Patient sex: F
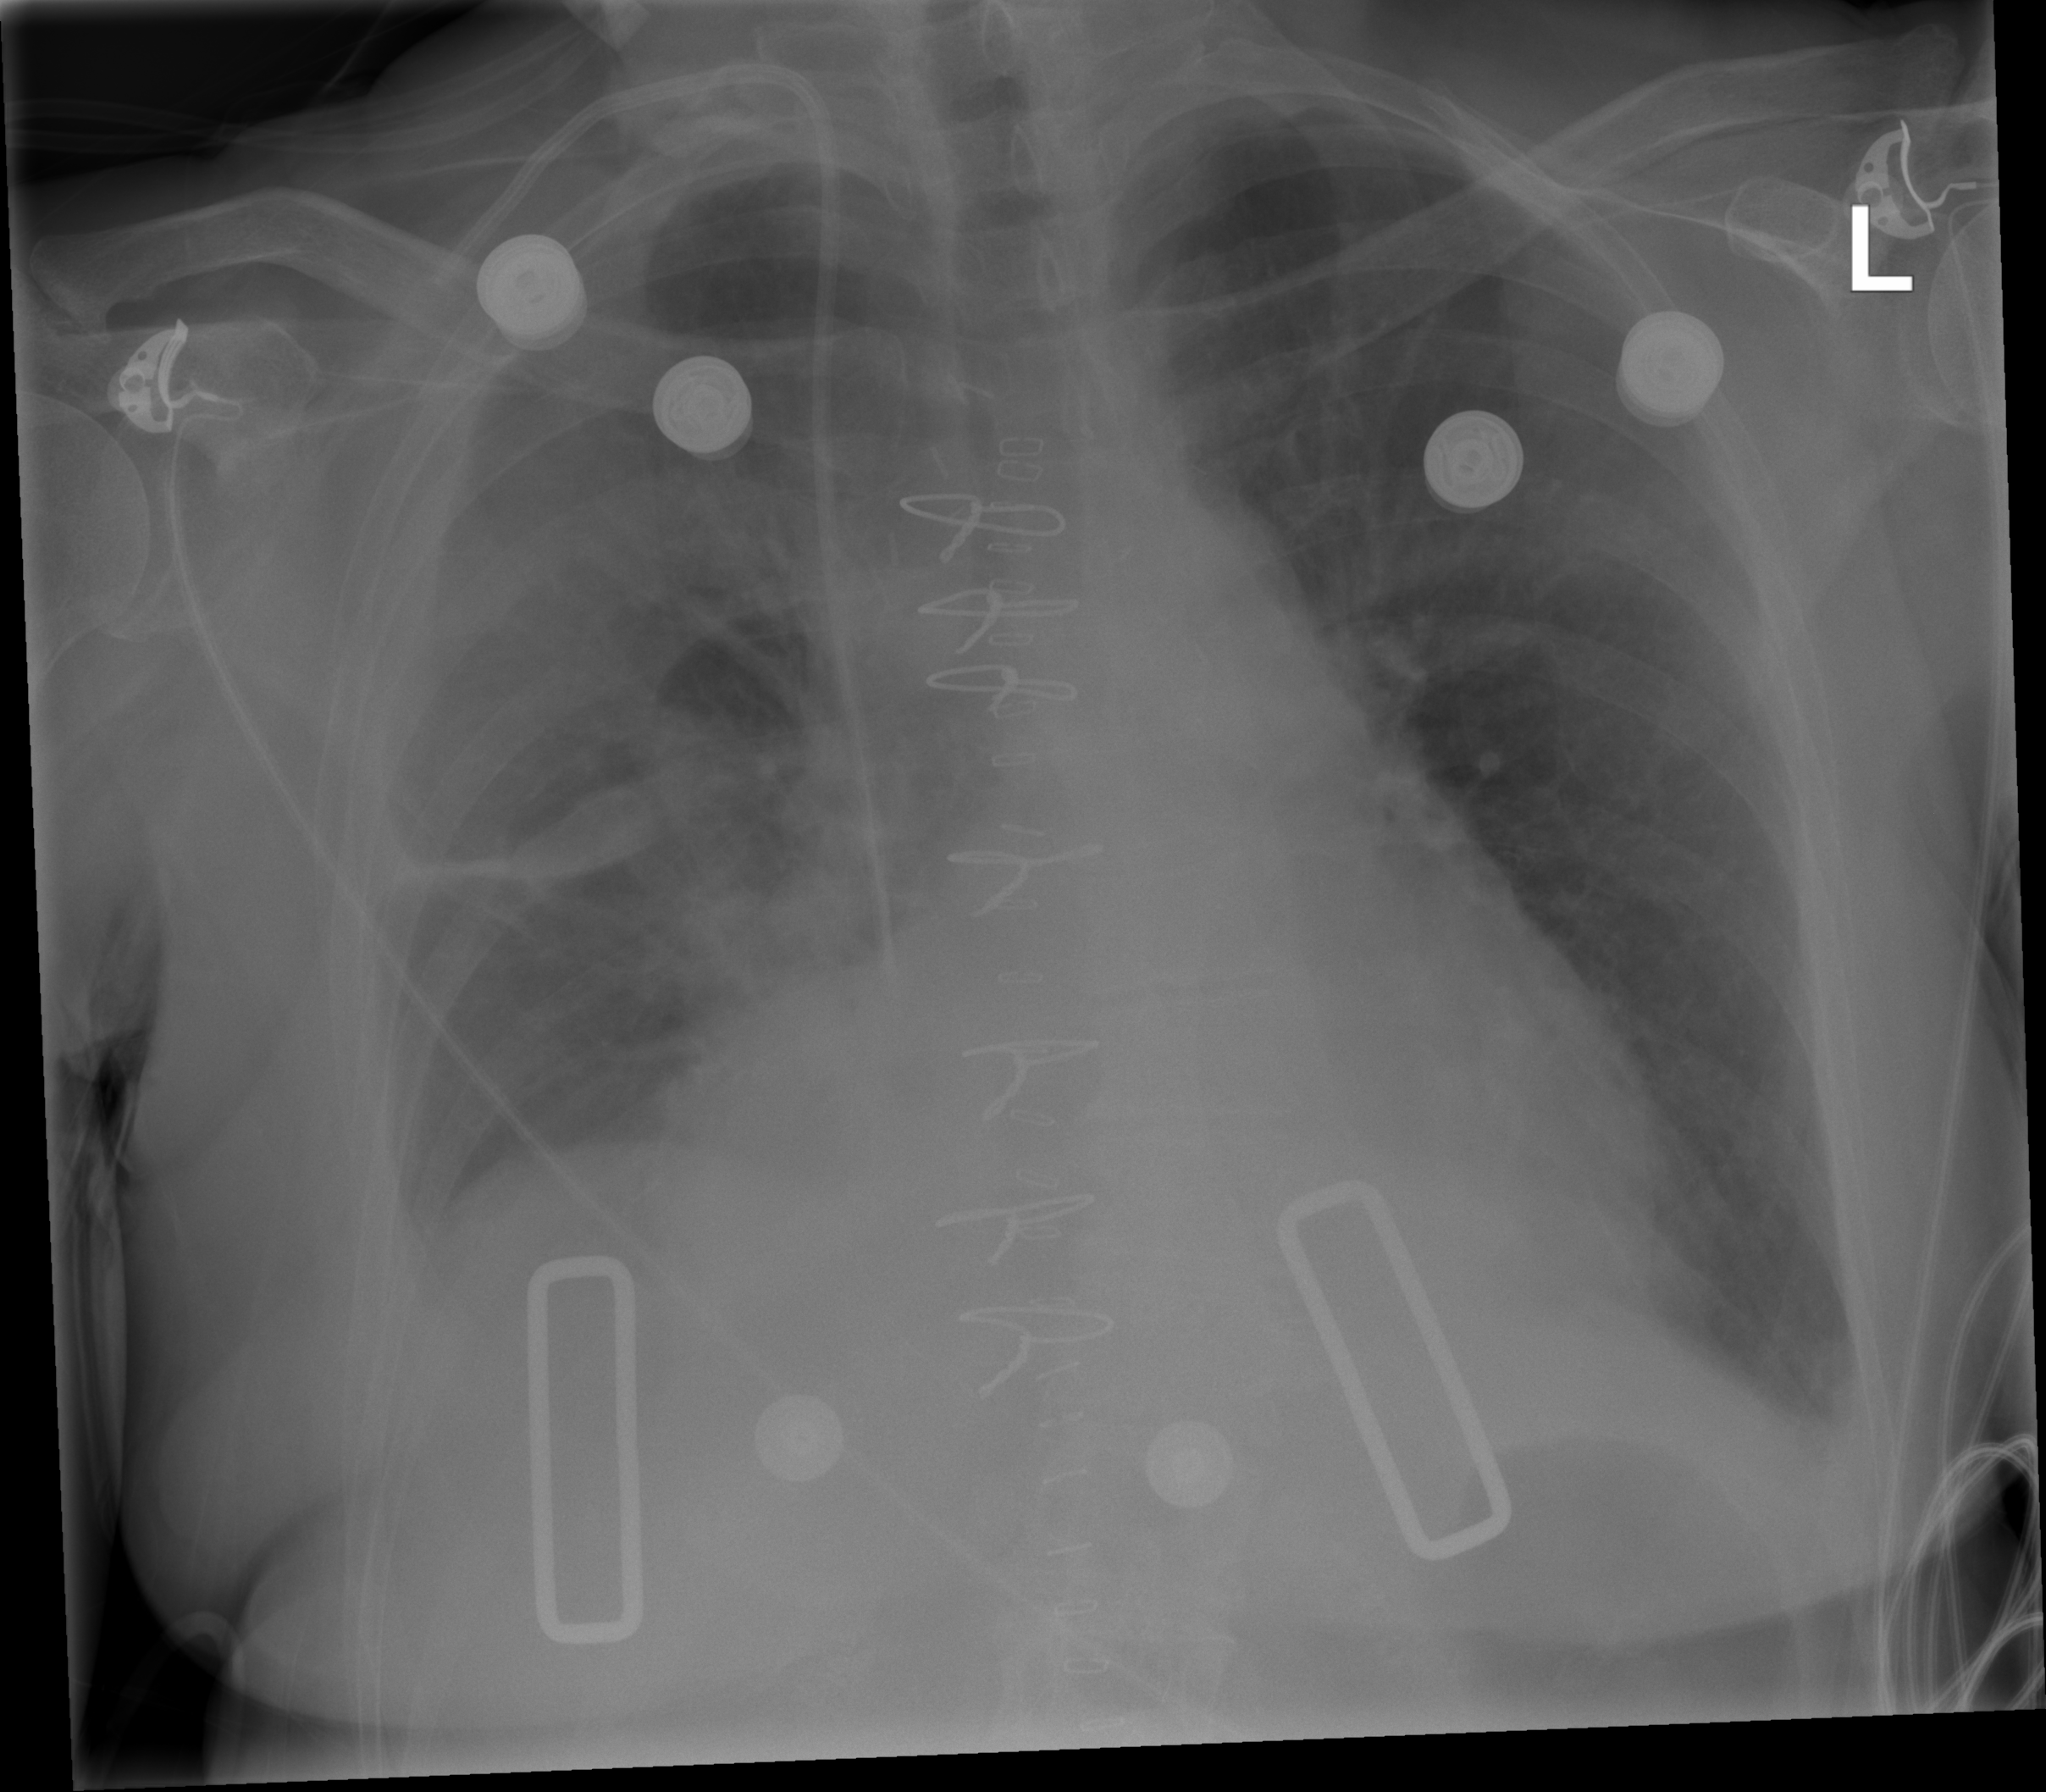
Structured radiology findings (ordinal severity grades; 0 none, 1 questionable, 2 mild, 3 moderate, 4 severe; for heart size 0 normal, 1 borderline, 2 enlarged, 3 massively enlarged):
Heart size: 2
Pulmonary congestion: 2
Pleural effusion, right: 3
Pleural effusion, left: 2
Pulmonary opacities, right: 2
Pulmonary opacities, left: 0
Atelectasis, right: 3
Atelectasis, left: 2